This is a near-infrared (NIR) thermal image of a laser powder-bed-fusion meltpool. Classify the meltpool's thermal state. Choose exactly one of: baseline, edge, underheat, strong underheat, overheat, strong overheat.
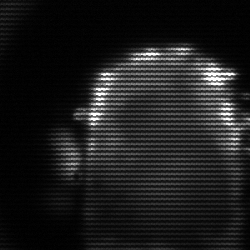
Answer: baseline